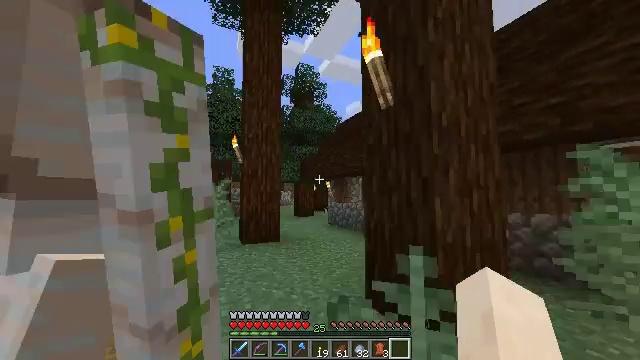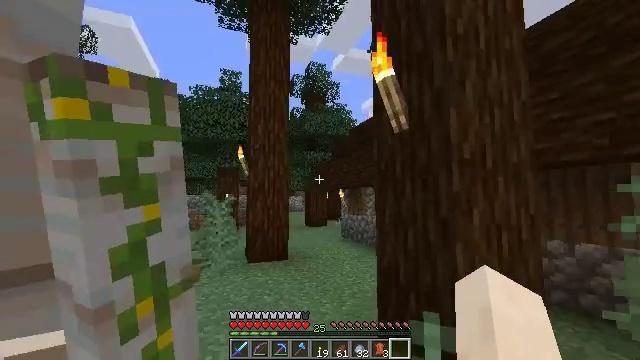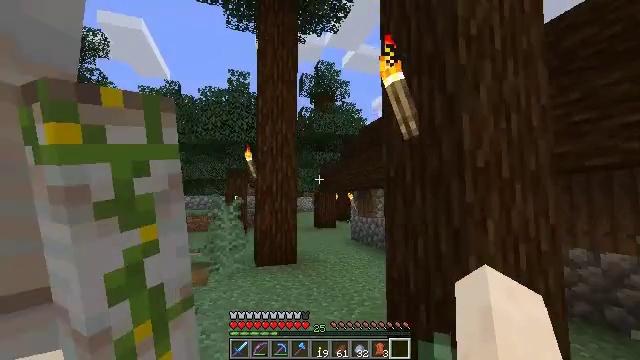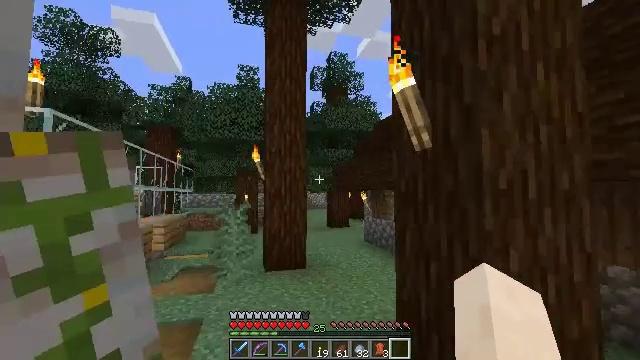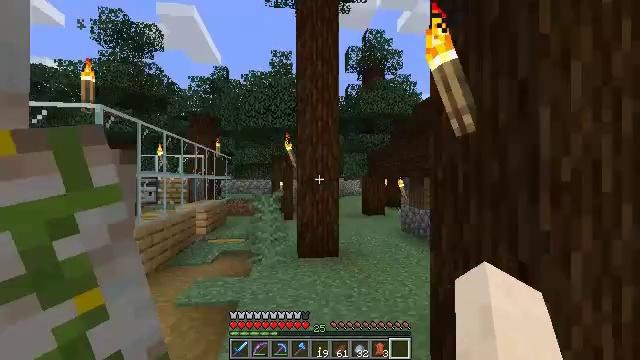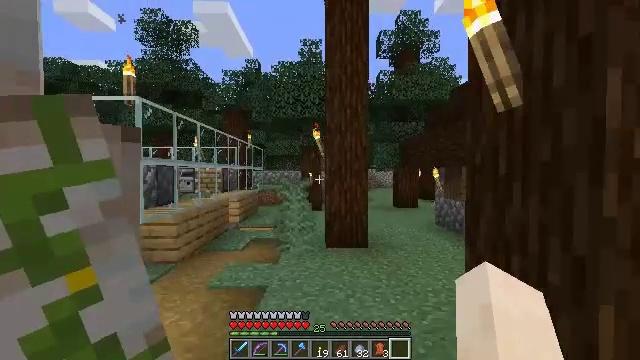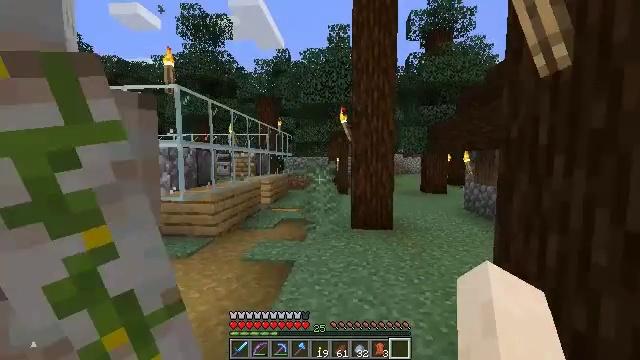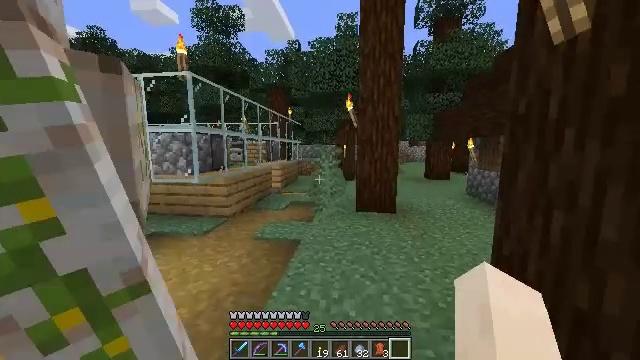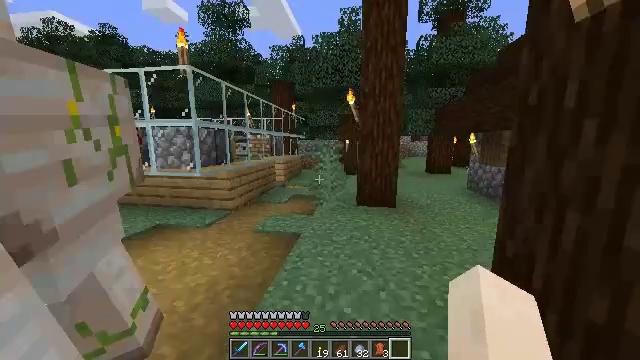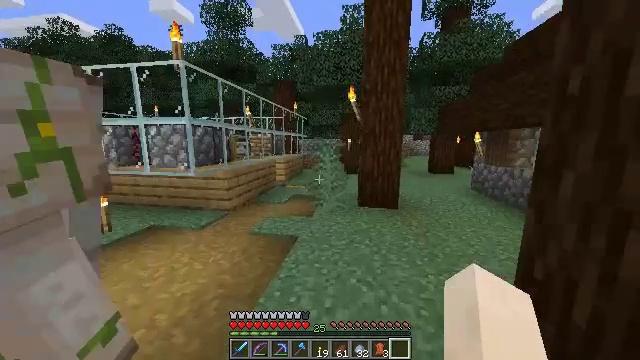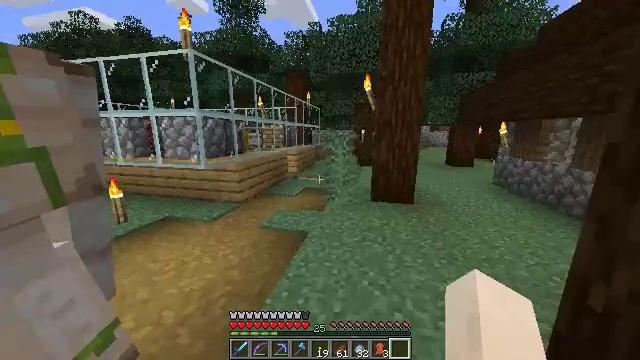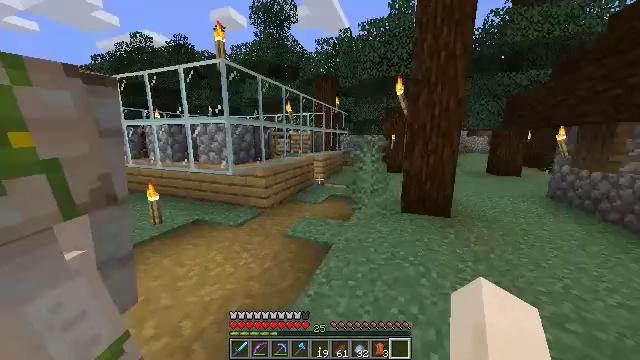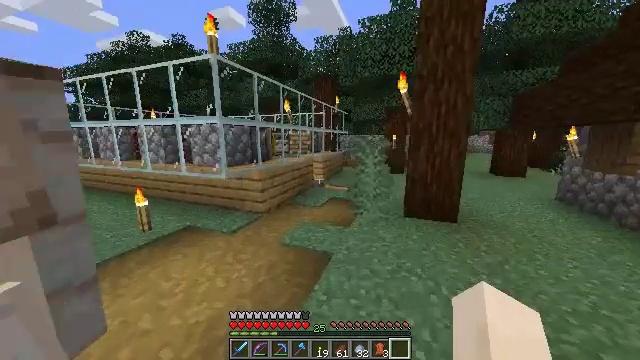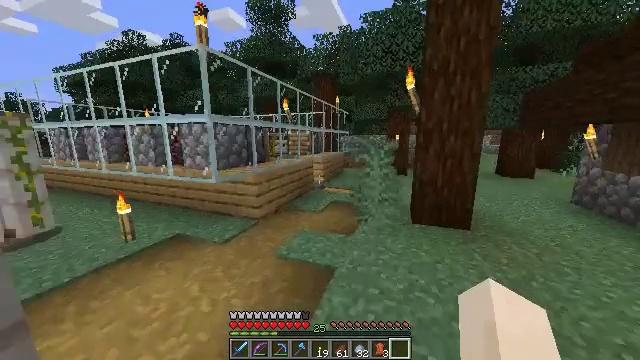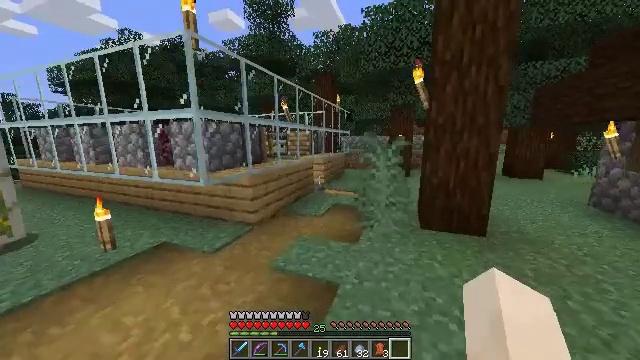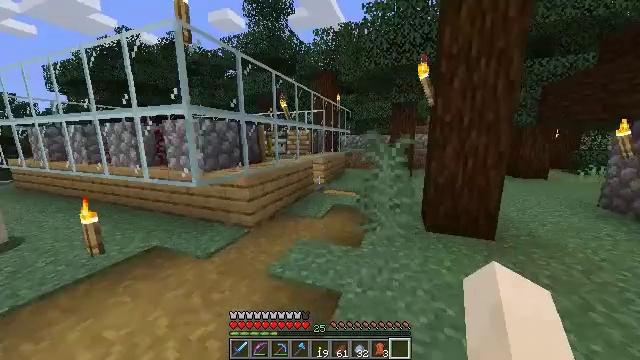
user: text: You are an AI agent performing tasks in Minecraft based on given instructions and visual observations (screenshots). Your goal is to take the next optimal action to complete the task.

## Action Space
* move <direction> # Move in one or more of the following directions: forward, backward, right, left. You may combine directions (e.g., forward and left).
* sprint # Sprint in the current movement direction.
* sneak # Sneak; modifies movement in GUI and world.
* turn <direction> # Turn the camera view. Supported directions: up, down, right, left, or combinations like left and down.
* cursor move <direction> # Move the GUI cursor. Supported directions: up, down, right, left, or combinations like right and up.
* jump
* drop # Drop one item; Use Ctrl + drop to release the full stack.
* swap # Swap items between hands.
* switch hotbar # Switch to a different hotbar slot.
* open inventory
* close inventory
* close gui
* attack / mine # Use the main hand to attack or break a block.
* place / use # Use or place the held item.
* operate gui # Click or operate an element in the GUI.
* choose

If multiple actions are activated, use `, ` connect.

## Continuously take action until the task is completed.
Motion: motion action
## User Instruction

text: Gather potatoes by left-clicking.
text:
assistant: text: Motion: move forward, turn left, jump
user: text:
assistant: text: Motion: move forward, turn left, jump
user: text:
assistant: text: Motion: move forward, turn left and down
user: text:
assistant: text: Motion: move forward, turn left and down
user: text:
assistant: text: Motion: move forward, sprint, turn left and down
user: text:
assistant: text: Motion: move forward, sprint, turn left and down
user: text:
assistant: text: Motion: move forward, turn left and down
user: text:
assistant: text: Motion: move forward, turn left and down
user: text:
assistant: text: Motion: move forward
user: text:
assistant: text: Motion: move forward, turn left and down
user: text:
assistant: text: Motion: move forward, turn left and up
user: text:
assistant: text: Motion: move forward
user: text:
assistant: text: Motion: move forward
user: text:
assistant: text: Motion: move forward
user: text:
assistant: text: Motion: move forward
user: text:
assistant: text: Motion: move forward, sprint
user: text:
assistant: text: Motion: move forward, sprint
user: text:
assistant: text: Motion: move forward, sprint, turn up
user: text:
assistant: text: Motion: move forward
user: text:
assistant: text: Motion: move forward
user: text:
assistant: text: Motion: move forward
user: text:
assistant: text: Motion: move forward
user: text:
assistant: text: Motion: move forward
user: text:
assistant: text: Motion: move forward
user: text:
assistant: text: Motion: move forward, turn down
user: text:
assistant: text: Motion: move forward and move right, turn right and down
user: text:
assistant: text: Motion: move forward and move right, turn down
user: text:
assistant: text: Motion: move forward and move right, turn right and down
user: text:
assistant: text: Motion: move forward, turn right and down
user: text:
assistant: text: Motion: move forward